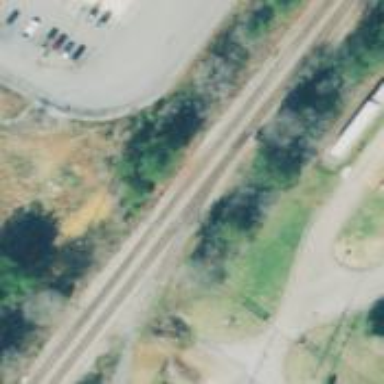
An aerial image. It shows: Railway spur junction.